Field crop: maize
Growth stage: 1
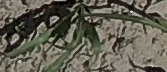
Species: sorghum